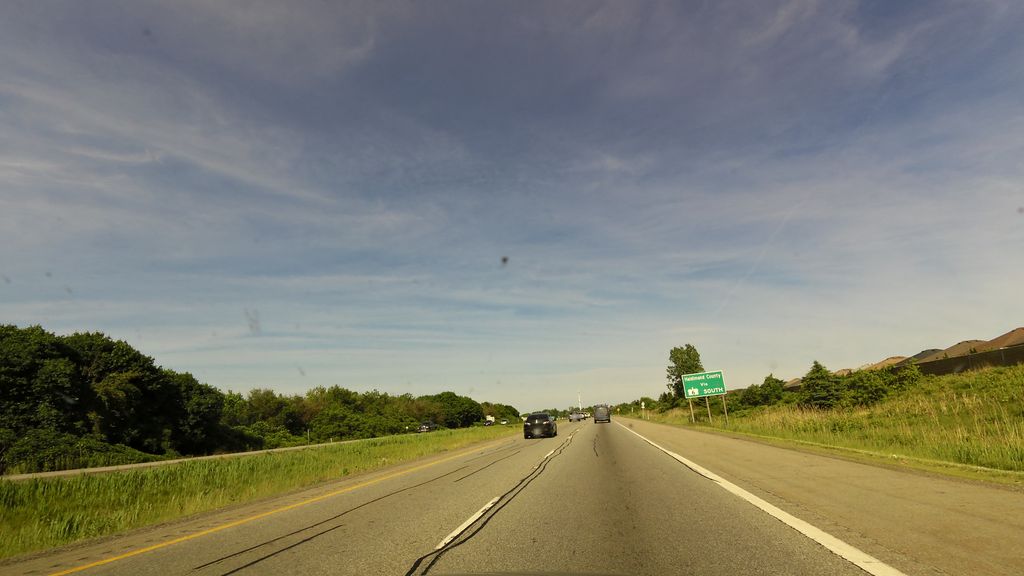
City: hamilton